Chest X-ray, AP view. Patient: 31 years old, sex M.
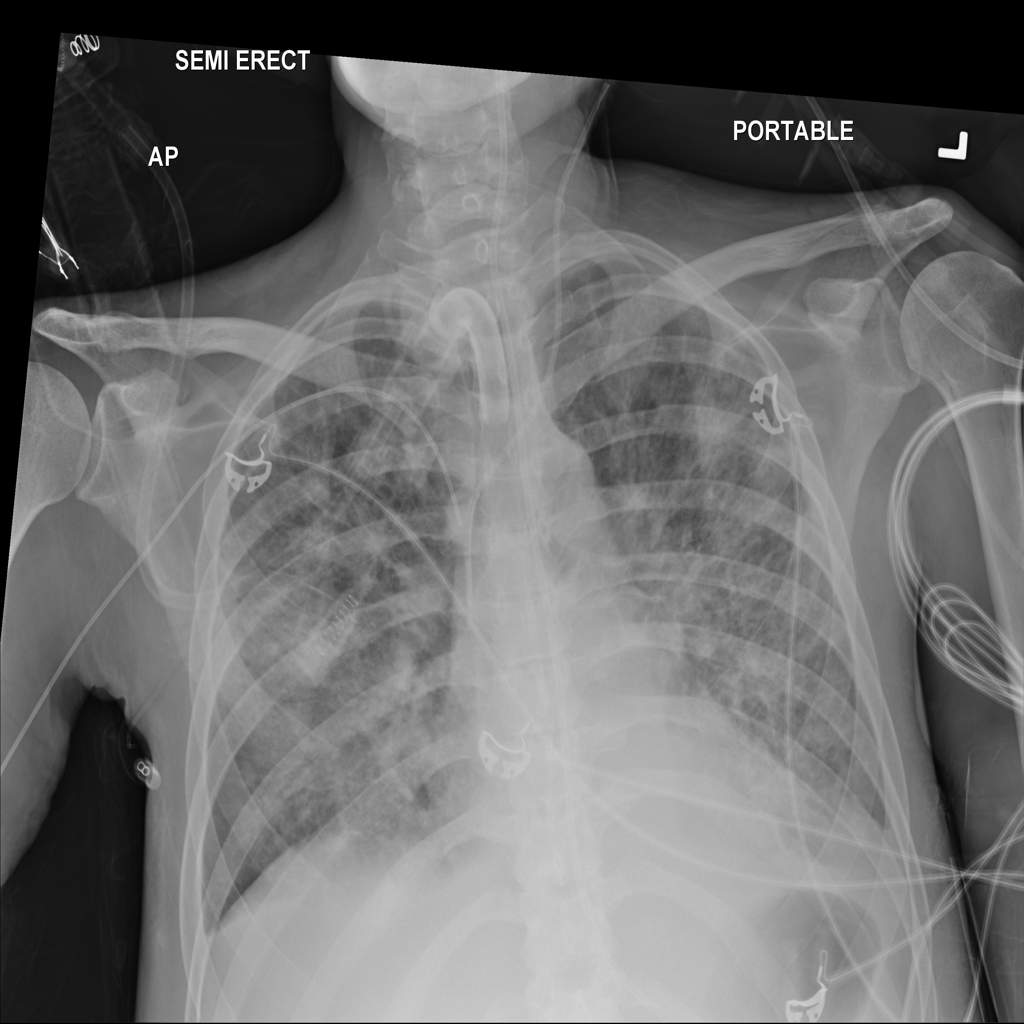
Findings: Effusion, Infiltration